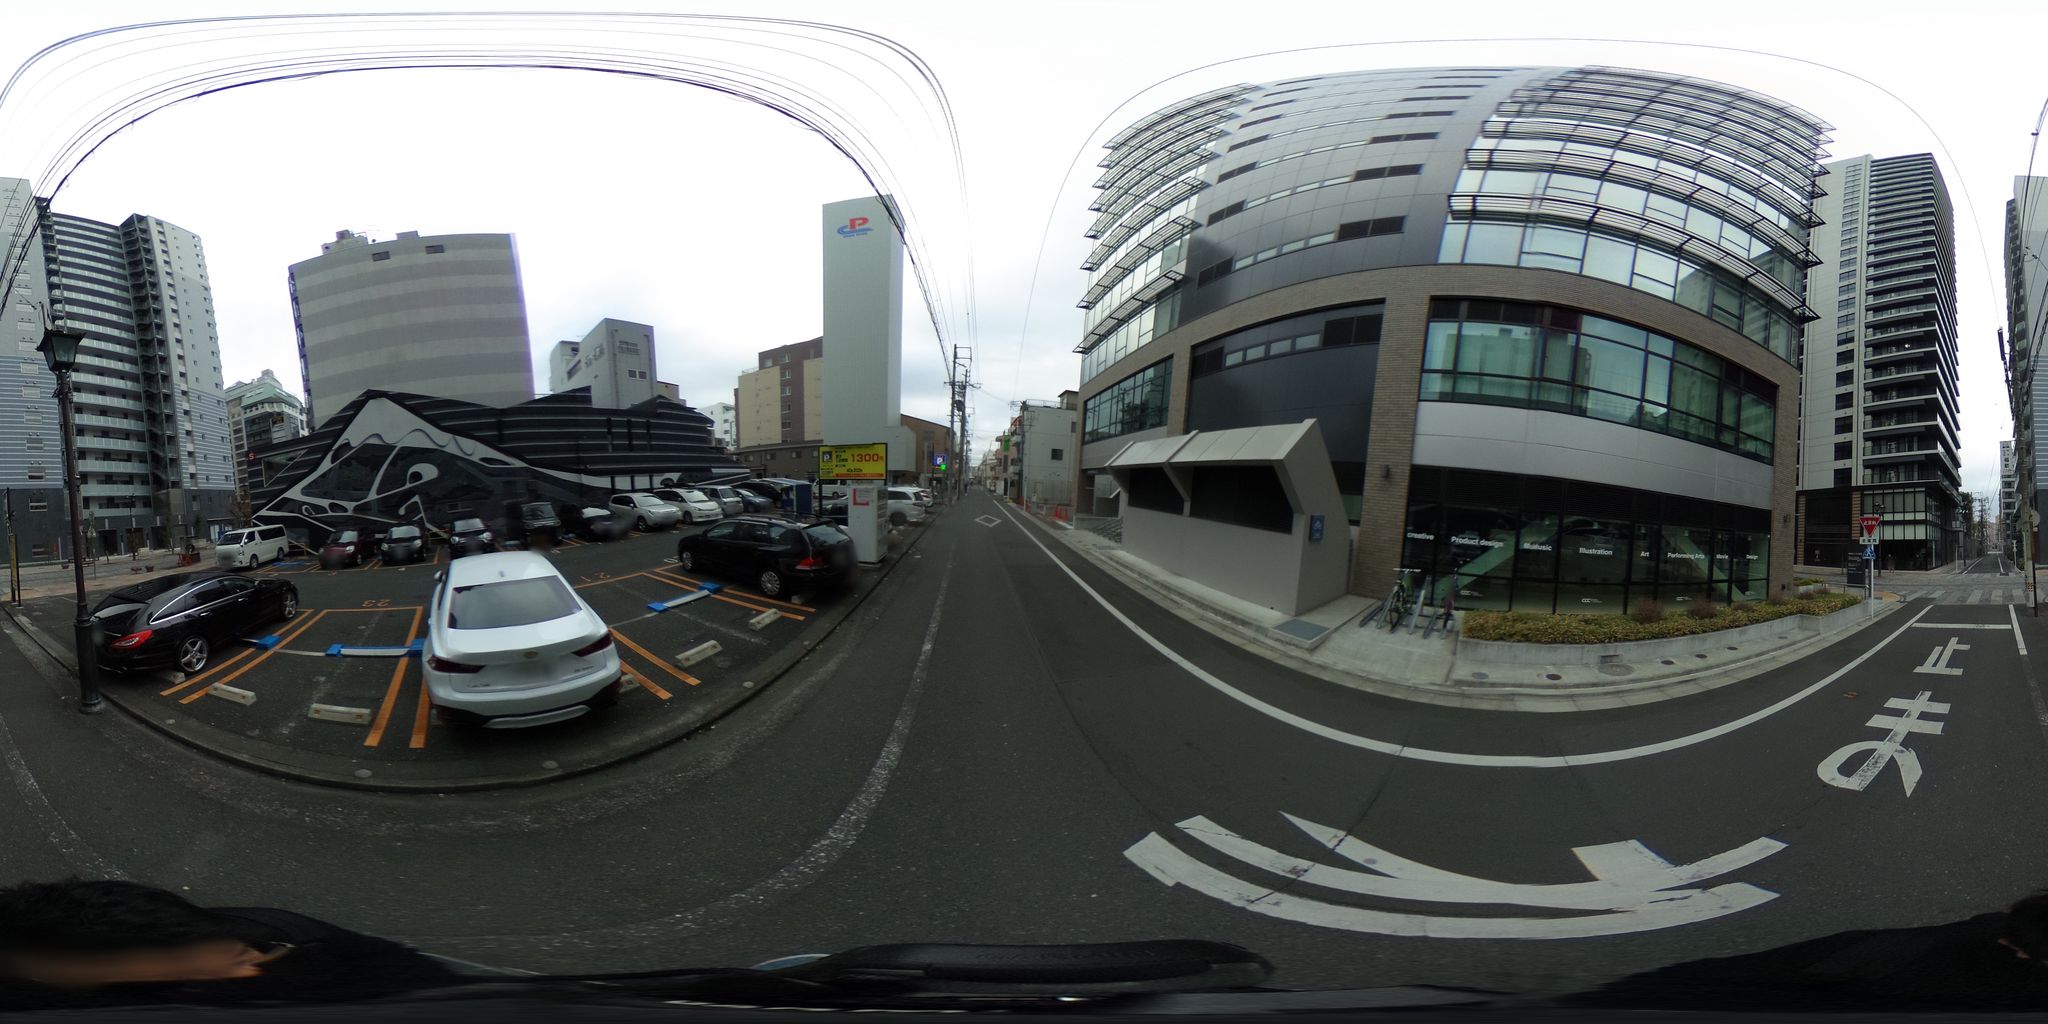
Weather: clear
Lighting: day
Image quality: slightly poor
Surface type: cycling surface
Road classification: unclassified
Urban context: semi-dense urban cluster
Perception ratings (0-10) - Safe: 0.56, Lively: 7.26, Beautiful: 5.43, Boring: 4.7, Depressing: 2.57, Wealthy: 0.97